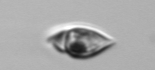
Label: Amphidinium